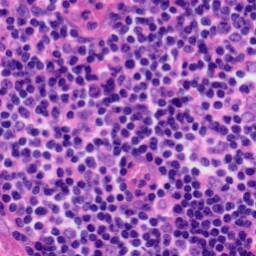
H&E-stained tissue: Tonsil